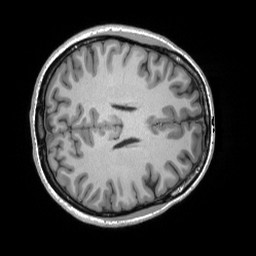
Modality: T1w
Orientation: axial
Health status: ill
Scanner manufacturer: siemens
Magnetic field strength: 3 T
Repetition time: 2.3 s
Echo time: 0.00243 s